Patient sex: M
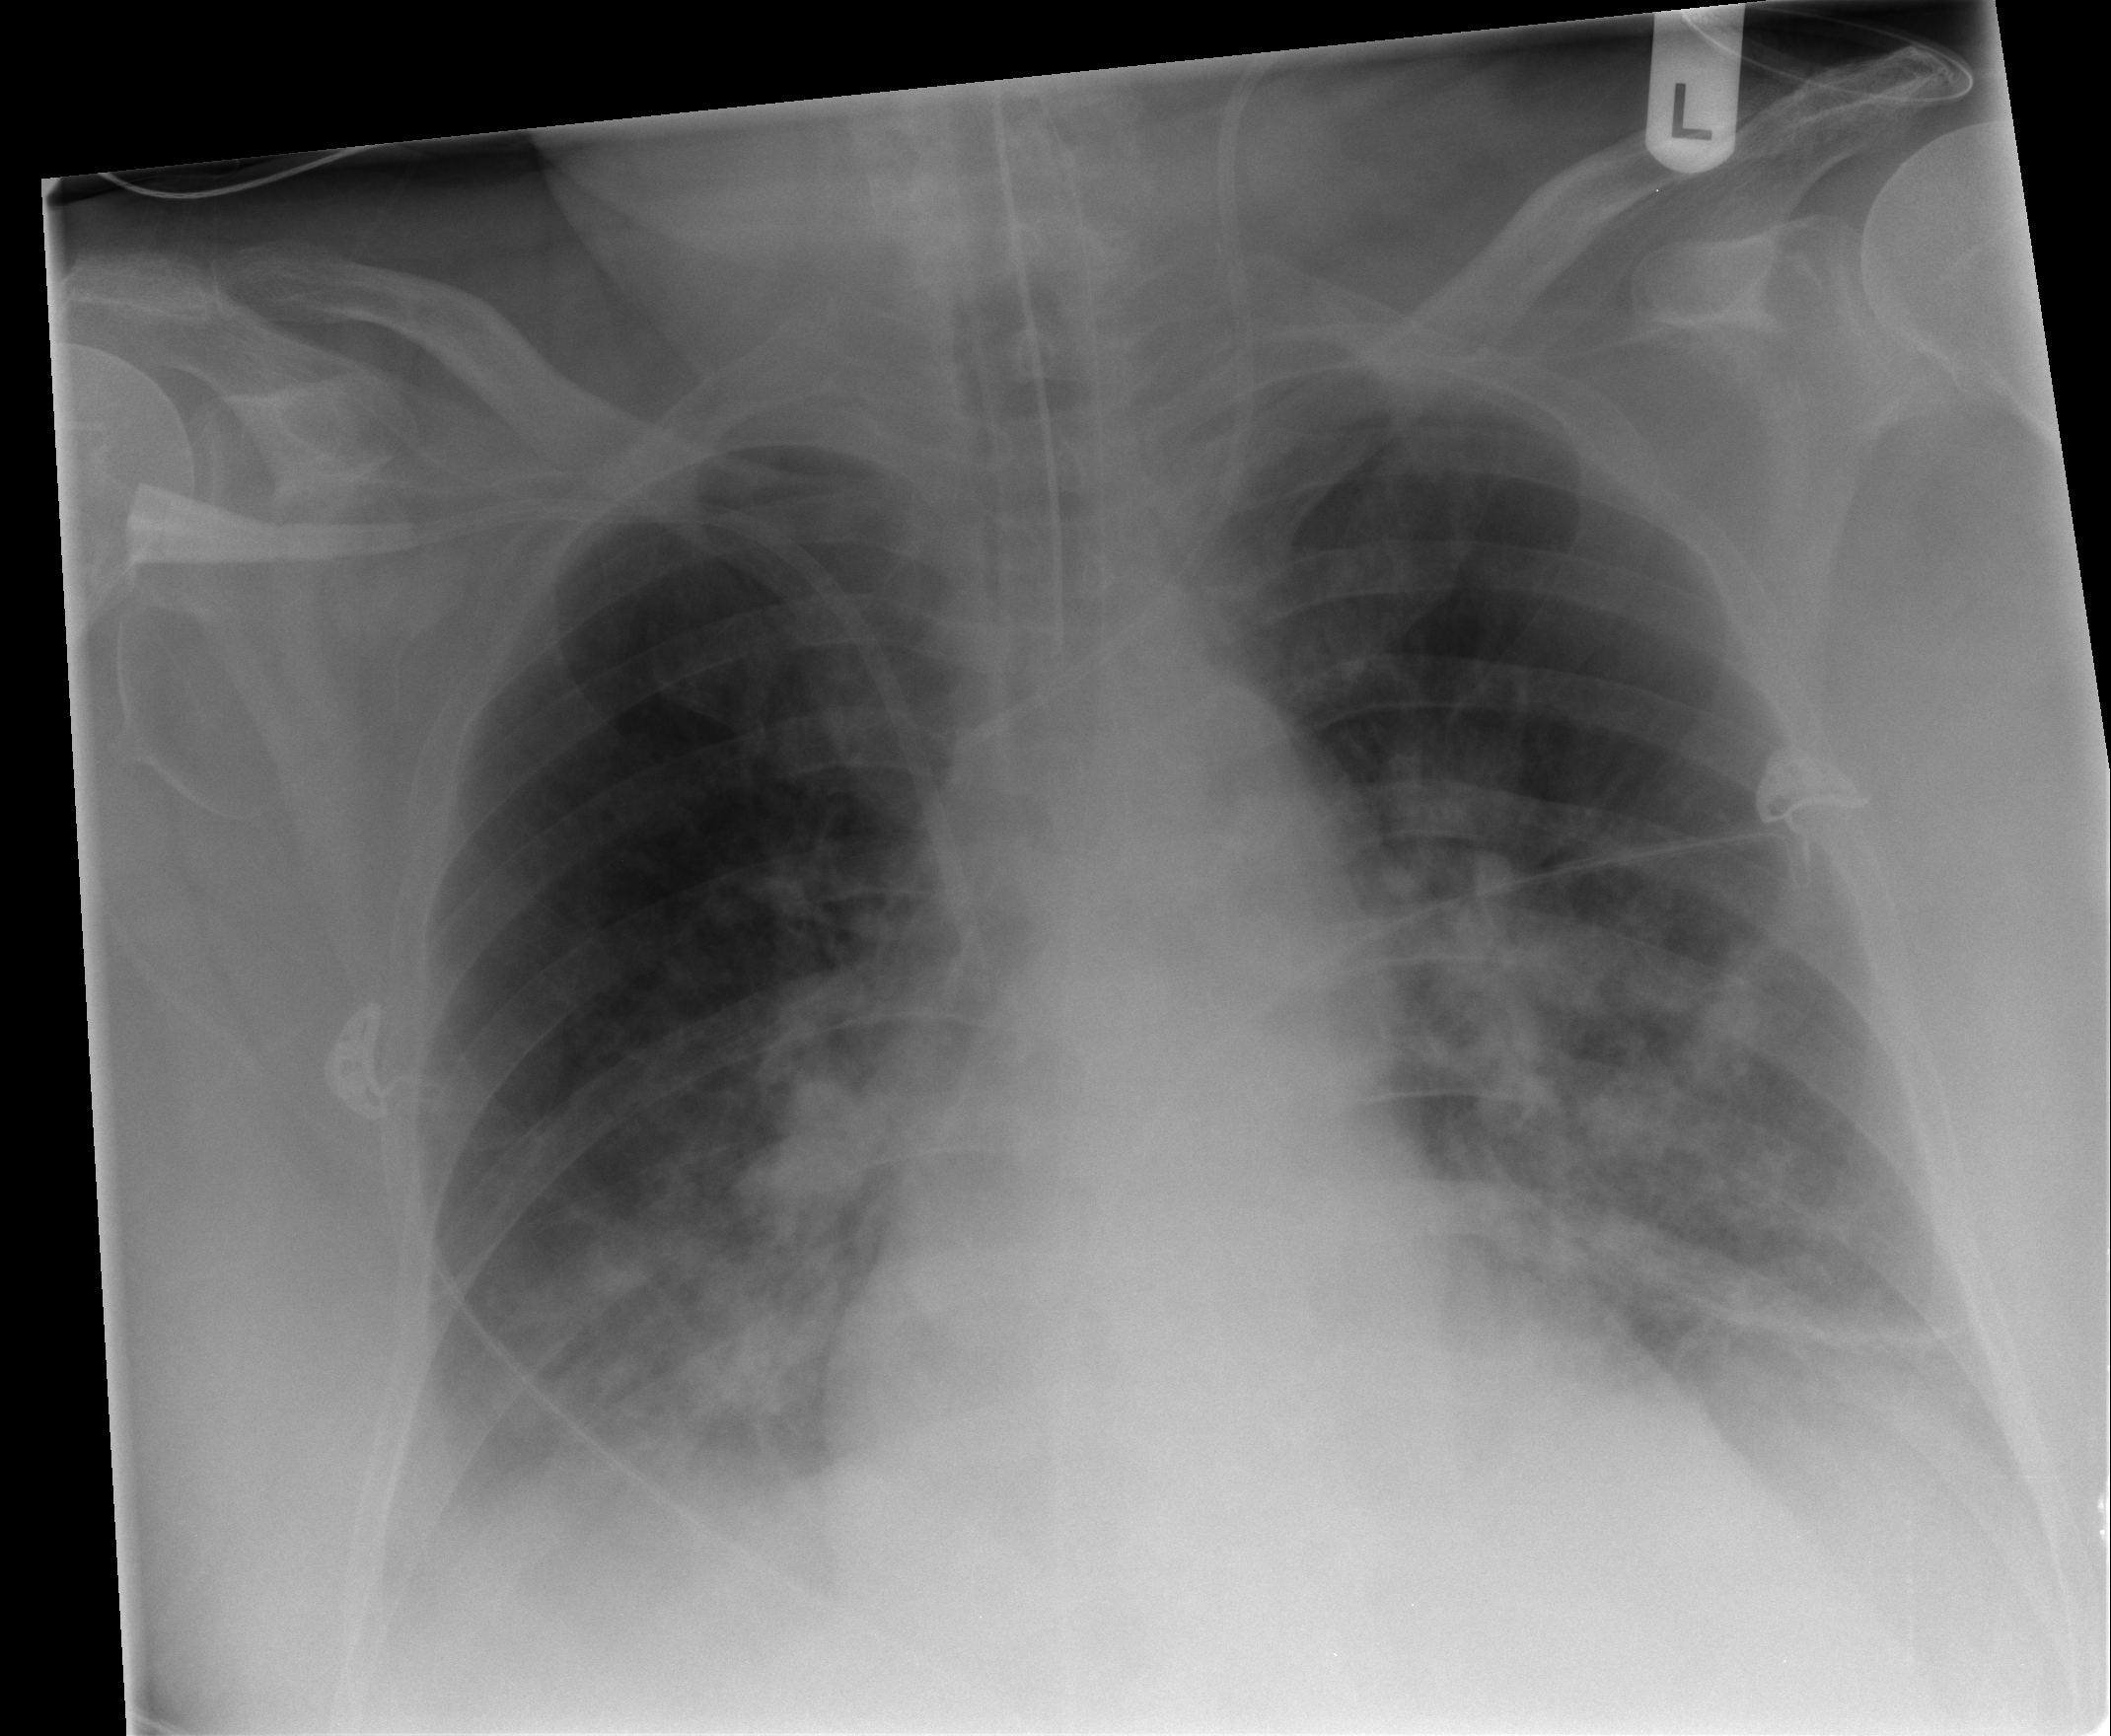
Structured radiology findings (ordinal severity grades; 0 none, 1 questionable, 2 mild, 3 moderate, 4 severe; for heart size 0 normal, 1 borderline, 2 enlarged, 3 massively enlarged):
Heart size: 2
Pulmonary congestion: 1
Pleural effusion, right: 1
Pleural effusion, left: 2
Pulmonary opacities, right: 3
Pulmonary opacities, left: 3
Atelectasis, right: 2
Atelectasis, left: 1